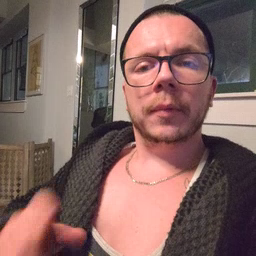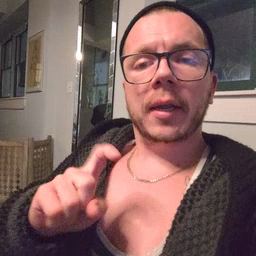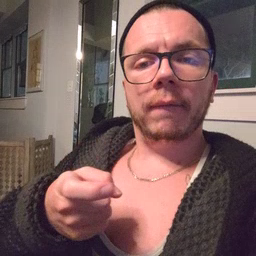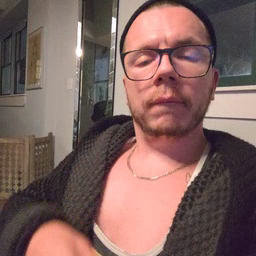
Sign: gift